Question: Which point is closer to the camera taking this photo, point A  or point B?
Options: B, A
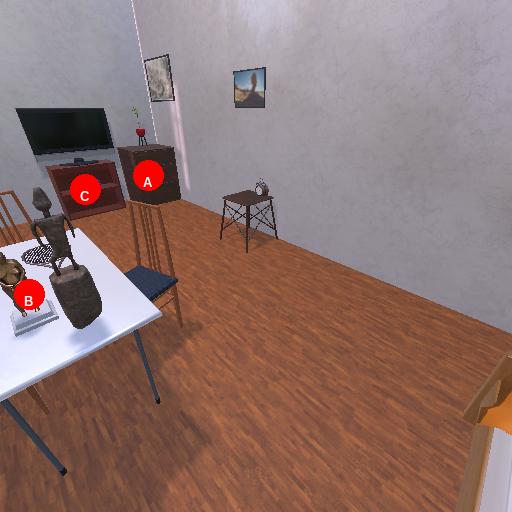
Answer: B